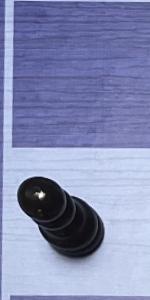
Label: Pawn_Black